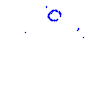
Particle: kaon